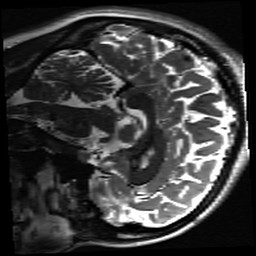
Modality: inplaneT2
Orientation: sagittal